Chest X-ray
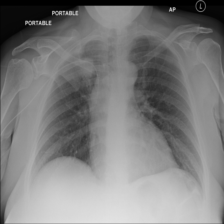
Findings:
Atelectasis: negative
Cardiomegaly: negative
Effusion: negative
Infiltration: negative
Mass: negative
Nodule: negative
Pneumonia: negative
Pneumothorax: negative
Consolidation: negative
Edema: negative
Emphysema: negative
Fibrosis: negative
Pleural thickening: negative
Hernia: negative